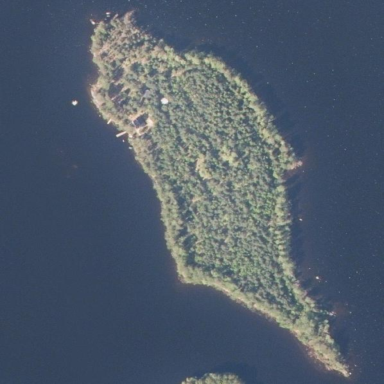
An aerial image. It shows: Islet.